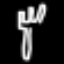
Label: fork